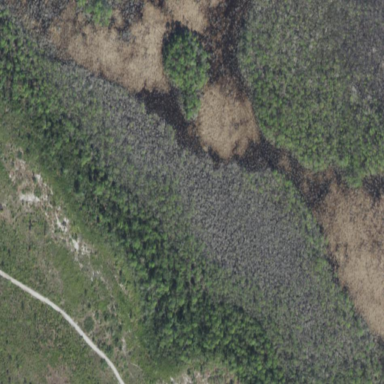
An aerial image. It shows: Swampy wetland area.